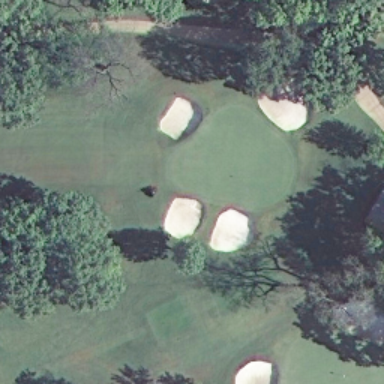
This is a part of a golf course with turfs and some bunkers and trees .